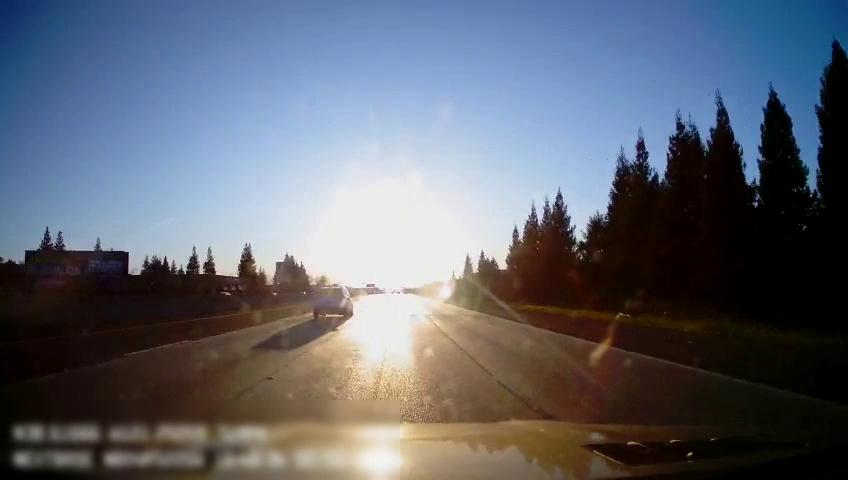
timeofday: Day
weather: Sunny
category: Drivable Space
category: Vehicles | SUV
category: Vehicles | Car
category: Lanes | Alternate Lane
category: Lanes | Alternate Lane
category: Lanes | Current Lane
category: Lanes | Current Lane
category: Lanes | Alternate Lane